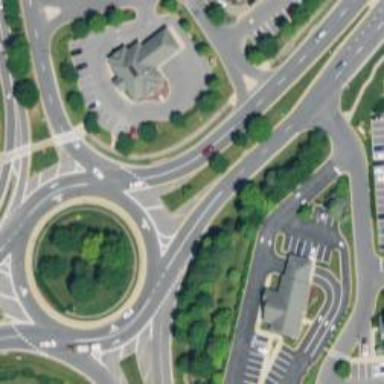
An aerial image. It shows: Roundabout on primary highway.